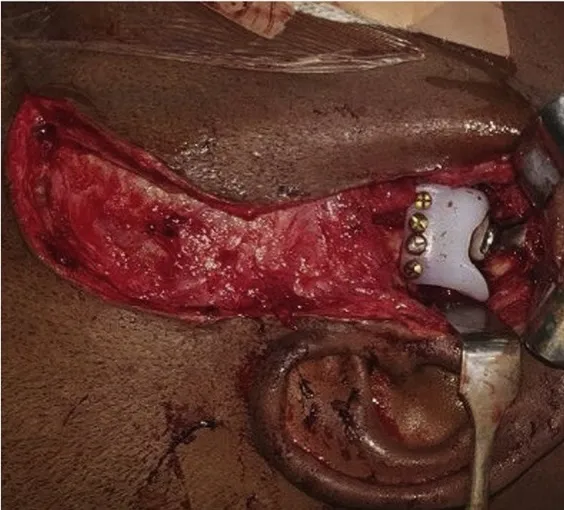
(B) Intra-operative image of placement of TMJ prostheses.
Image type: medical_photograph (other_medical_photograph)